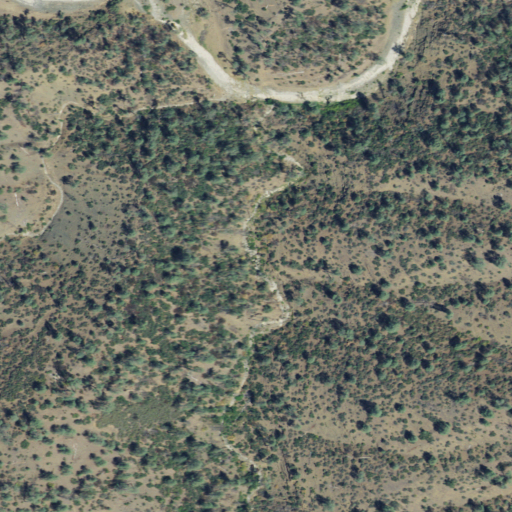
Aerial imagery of valley in California named Green Gulch containing shrub, evergreen forest, and mixed forest